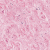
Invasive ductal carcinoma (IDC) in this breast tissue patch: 0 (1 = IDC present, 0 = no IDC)